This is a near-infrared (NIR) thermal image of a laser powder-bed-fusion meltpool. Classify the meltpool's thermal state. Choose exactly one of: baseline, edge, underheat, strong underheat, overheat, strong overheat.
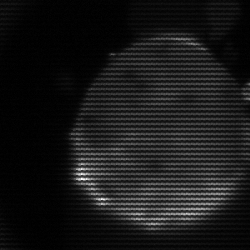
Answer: edge